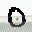
Label: 0